Interaction volume radius: 10 \u00c5
Interaction volume height: 10 \u00c5
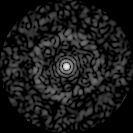
Disorder parameter: 0.8495